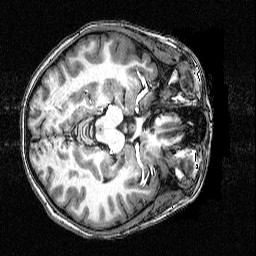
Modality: T1w
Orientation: axial
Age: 30
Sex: female
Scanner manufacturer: siemens
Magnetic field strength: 3 T
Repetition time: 2.5 s
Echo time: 0.00393 s